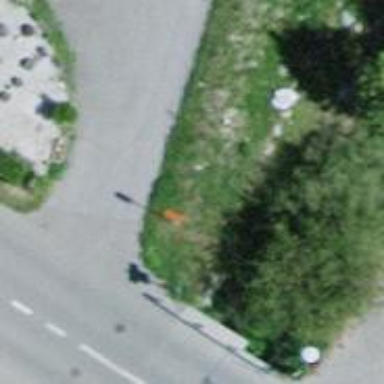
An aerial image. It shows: View of pole with roofed pipeline marker.